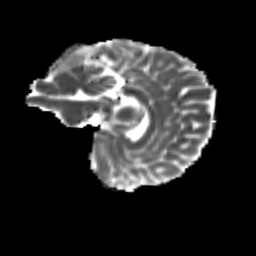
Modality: MD
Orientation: sagittal
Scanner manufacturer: siemens
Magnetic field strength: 3 T
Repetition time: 9.2 s
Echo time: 0.084 s